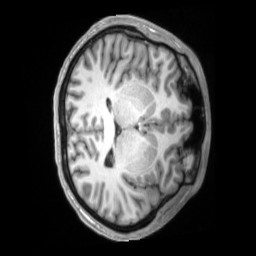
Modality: T1w
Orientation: axial
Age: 26
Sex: male
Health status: ill
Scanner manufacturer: siemens
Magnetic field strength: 3 T
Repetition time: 2.2 s
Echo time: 0.00157 s